Interaction volume radius: 5 \u00c5
Interaction volume height: 25 \u00c5
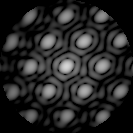
Disorder parameter: 0.1002